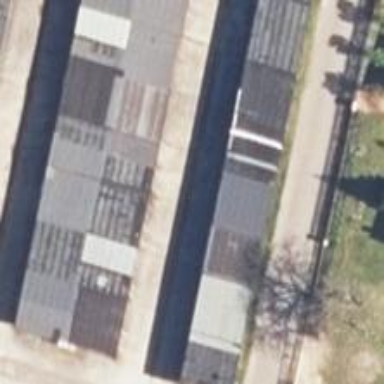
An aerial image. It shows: Group of garages.